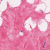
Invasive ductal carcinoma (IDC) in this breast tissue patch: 0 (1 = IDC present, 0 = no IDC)